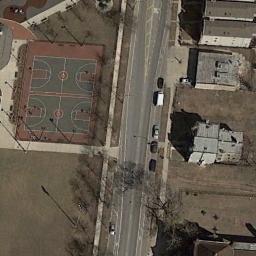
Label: basketball_court